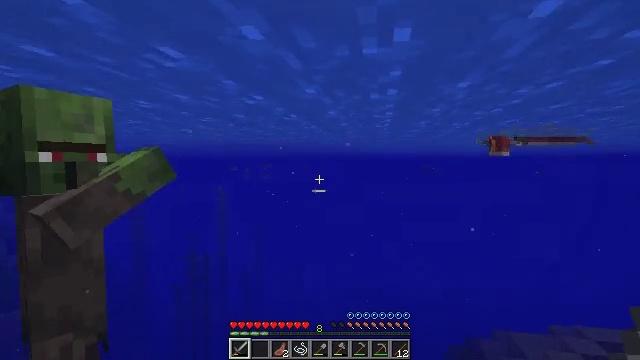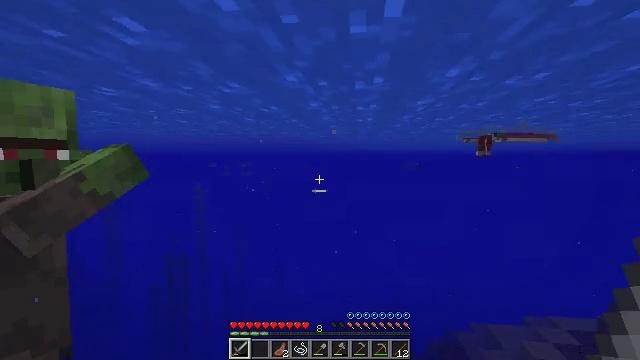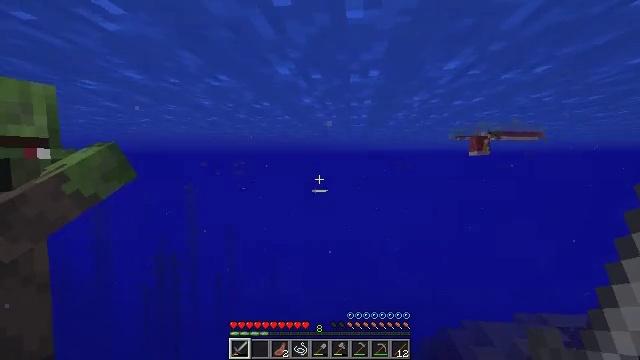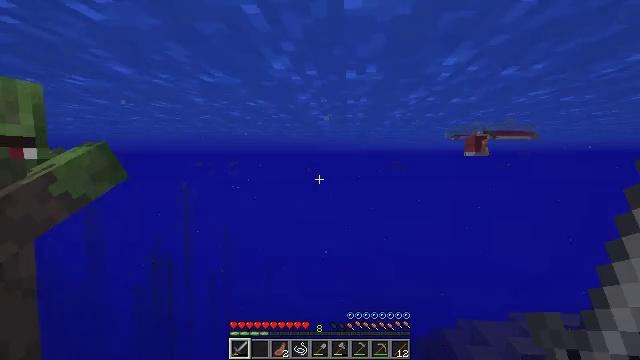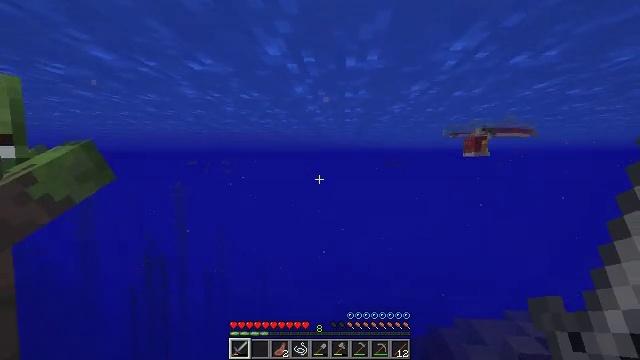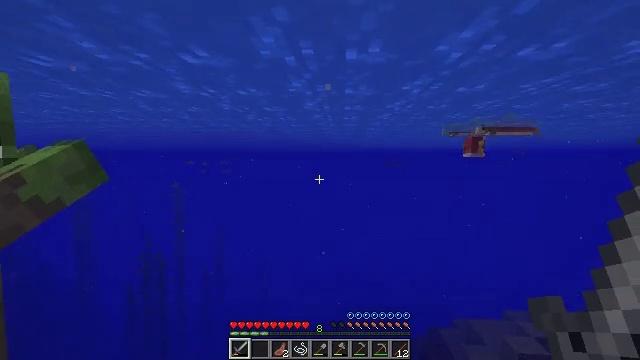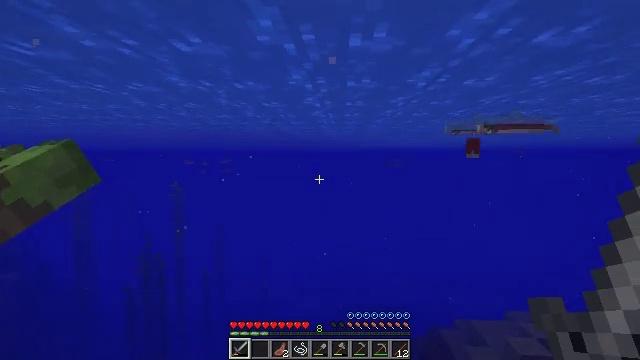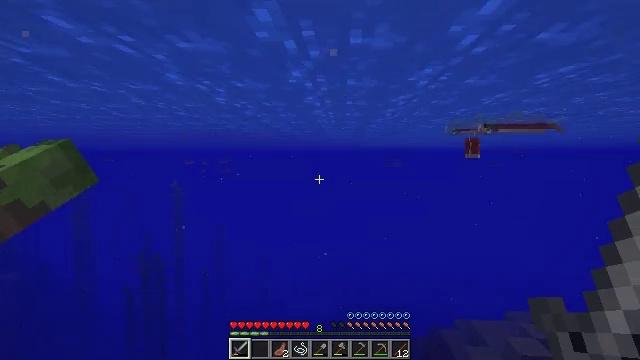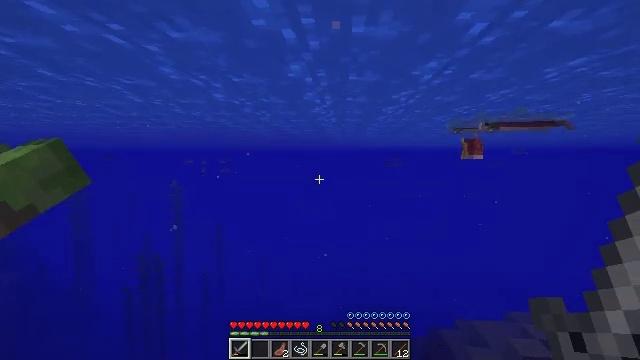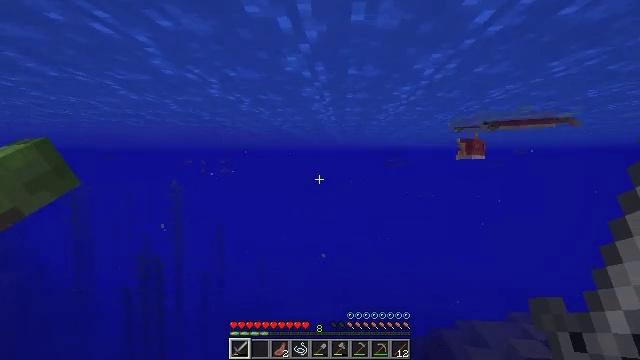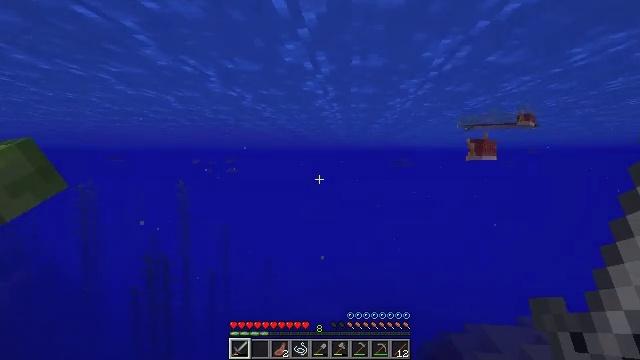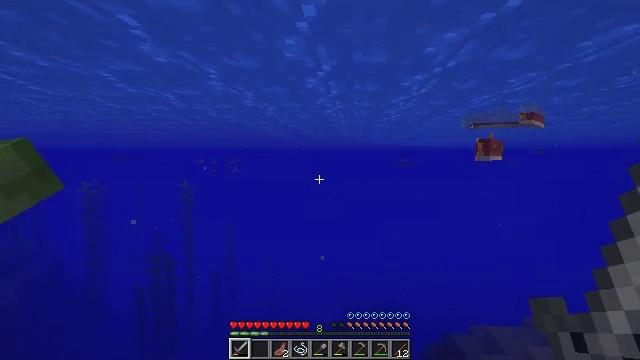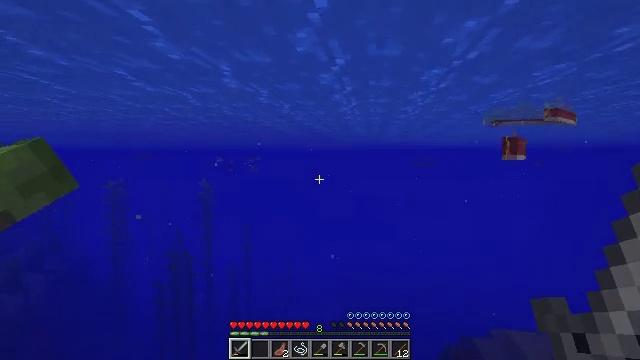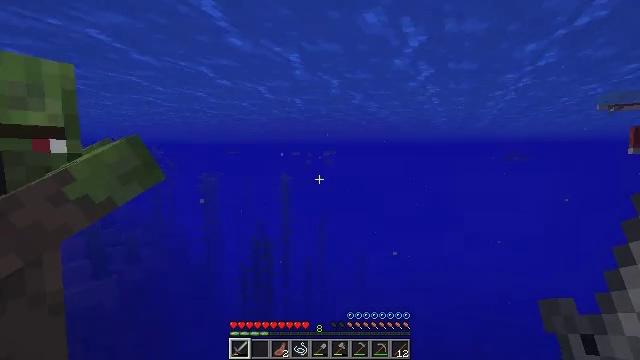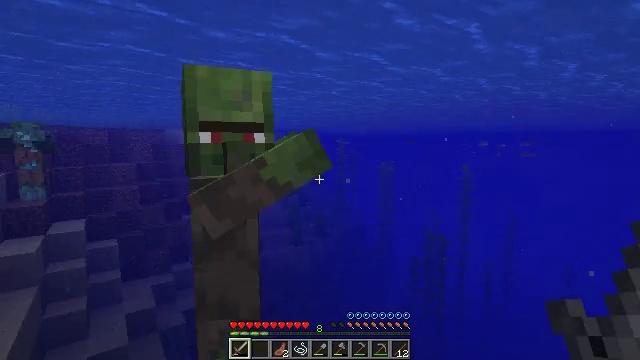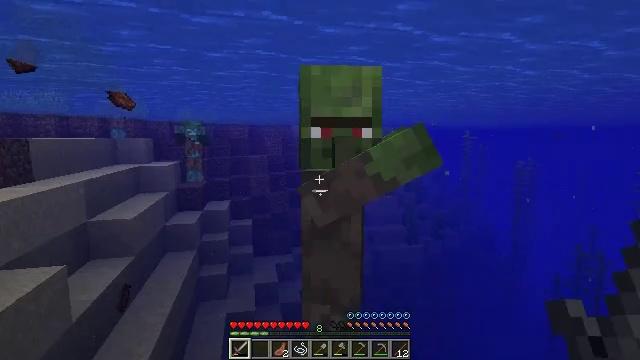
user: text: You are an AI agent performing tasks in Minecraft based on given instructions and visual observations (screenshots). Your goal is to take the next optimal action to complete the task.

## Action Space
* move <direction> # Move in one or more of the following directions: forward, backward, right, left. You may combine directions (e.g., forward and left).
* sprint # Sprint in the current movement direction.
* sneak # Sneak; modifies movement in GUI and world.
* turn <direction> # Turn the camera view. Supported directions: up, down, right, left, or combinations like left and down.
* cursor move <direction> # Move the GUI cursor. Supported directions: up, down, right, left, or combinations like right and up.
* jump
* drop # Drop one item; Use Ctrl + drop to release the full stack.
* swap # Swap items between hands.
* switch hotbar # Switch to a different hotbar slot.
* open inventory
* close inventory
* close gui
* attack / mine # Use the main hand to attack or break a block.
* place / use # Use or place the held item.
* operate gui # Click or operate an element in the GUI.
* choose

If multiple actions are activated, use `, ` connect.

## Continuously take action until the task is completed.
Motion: motion action
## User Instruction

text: Defeat the zombie villager.
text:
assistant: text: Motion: move forward, turn right
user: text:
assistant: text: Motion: move forward, turn right
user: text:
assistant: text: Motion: move forward
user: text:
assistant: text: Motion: move forward
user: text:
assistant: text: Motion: move forward
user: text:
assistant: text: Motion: move forward
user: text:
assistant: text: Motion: move forward
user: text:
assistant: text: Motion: move forward and move right
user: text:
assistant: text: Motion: move forward and move right
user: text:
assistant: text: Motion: move forward and move right, turn left
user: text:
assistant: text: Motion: move forward and move right
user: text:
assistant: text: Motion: move forward and move right, turn left
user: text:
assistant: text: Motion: move forward and move right, turn left and down
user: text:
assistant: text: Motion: move right, turn left and down
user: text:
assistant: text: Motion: move right, turn left
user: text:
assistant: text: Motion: move right, turn left, attack / mine
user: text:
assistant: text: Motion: move right, attack / mine
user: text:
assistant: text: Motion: move right, attack / mine
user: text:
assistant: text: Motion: move left, turn down
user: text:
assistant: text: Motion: move left, turn right and down
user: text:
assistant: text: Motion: no_op